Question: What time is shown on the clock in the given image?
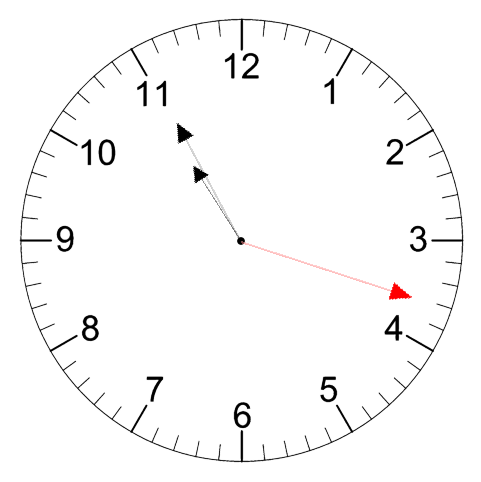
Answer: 10:55:18